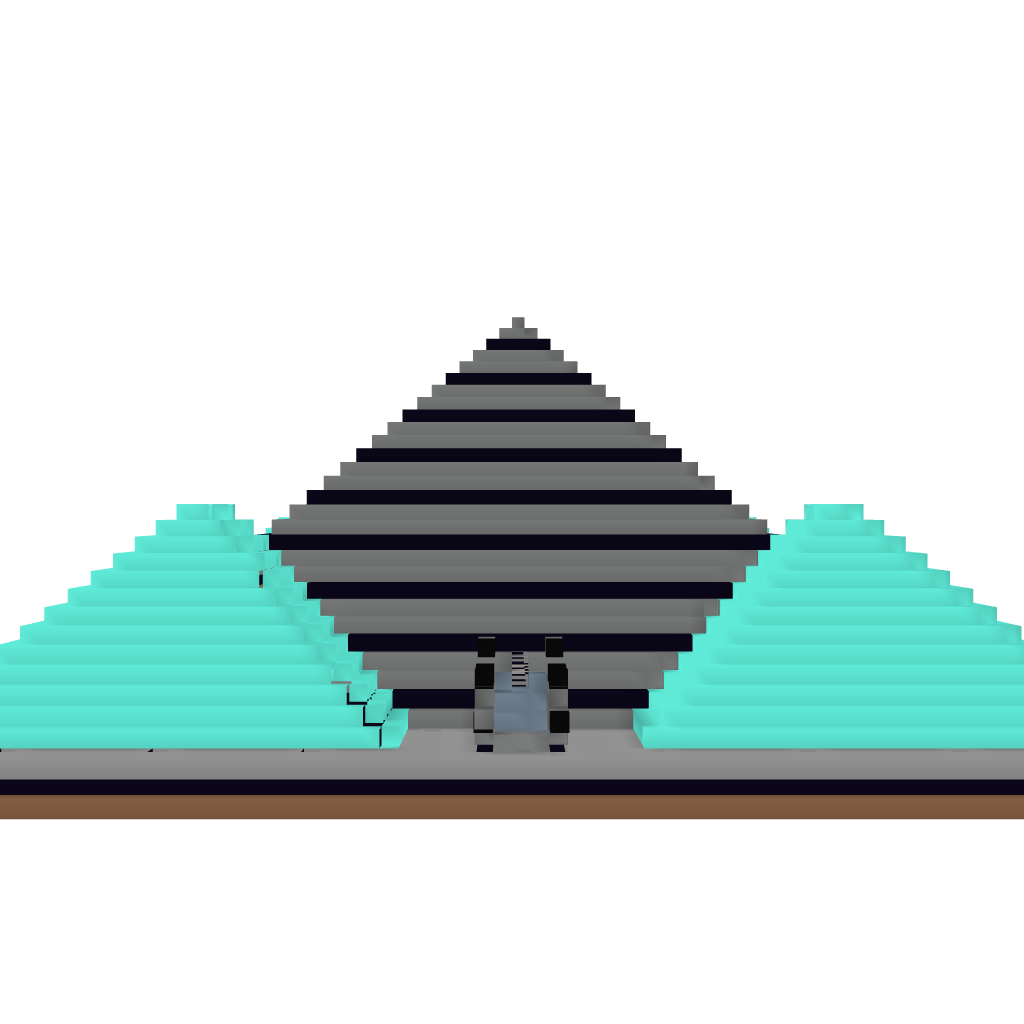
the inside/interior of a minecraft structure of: Pyramid Spawn